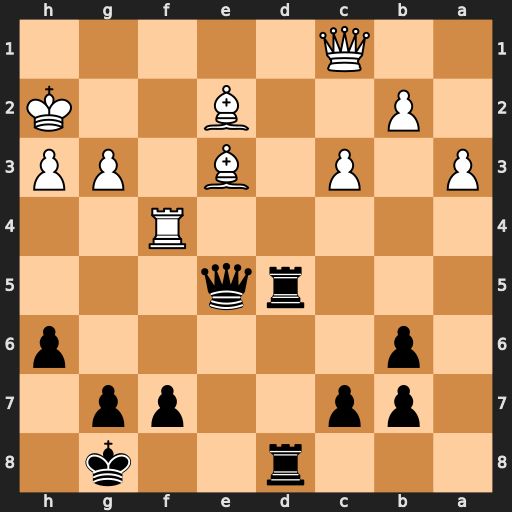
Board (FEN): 3r2k1/1pp2pp1/1p5p/3rq3/5R2/P1P1B1PP/1P2B2K/2Q5
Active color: b
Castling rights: -
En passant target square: -
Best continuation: Rd2 Qxd2 Rxd2 Bxd2 Qxe2+